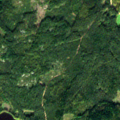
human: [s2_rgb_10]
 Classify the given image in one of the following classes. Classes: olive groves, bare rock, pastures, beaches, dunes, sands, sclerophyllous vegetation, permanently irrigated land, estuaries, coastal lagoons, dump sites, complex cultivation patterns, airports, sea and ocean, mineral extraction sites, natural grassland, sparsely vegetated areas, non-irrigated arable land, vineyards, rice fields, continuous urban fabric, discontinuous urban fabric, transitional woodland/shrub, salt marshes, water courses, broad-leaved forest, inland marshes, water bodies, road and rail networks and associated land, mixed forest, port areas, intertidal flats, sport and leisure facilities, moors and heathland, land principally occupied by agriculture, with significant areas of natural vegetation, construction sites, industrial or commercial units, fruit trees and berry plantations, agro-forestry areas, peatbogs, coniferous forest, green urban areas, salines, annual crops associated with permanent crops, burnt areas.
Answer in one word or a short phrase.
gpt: non-irrigated arable land, coniferous forest, mixed forest, transitional woodland/shrub